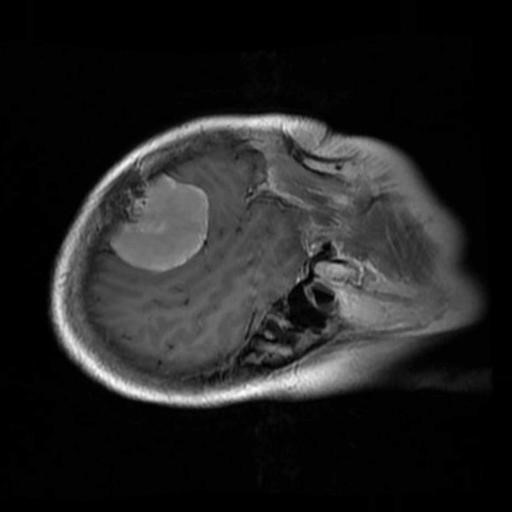
Label: brain_menin